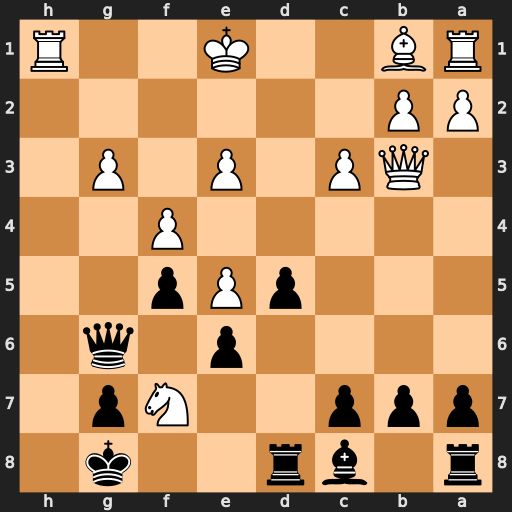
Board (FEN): r1br2k1/ppp2Np1/4p1q1/3pPp2/5P2/1QP1P1P1/PP6/RB2K2R
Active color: b
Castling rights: KQ
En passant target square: -
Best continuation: Qxg3+